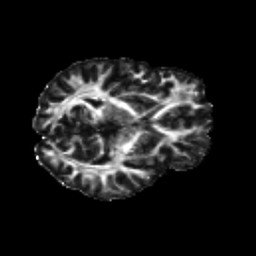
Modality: FA
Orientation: axial
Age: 23
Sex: male
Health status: healthy
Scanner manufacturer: siemens
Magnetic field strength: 3 T
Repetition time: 8.6 s
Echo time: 0.095 s